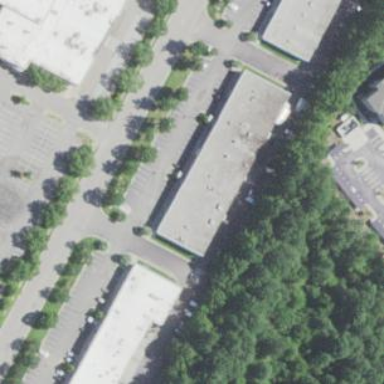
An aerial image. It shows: Commercial building.